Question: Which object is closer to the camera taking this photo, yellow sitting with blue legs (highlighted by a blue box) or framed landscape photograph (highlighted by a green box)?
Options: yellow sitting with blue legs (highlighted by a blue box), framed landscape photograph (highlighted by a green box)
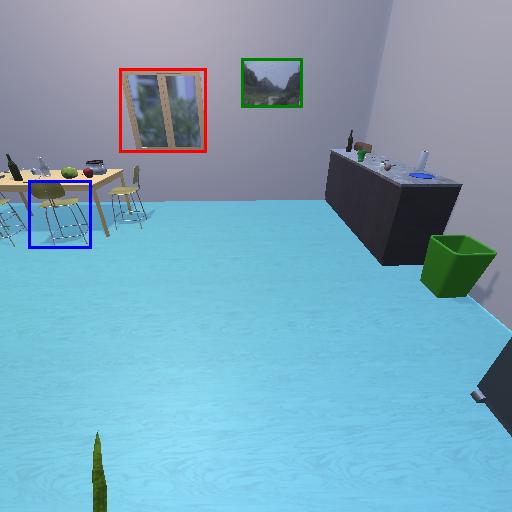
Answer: yellow sitting with blue legs (highlighted by a blue box)